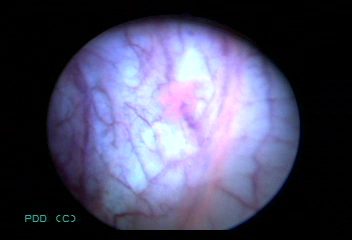
Modality: BLC
Class: Normal mucosa
Bladder cancer association: No